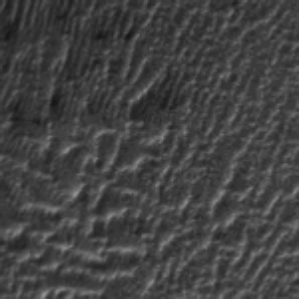
Label: frost